問題: ∠ABC=45°である三角形ABCの垂心をDとすると、AB=11、CD=7でした。このとき凹四角形ABDCの面積はいくつですか。
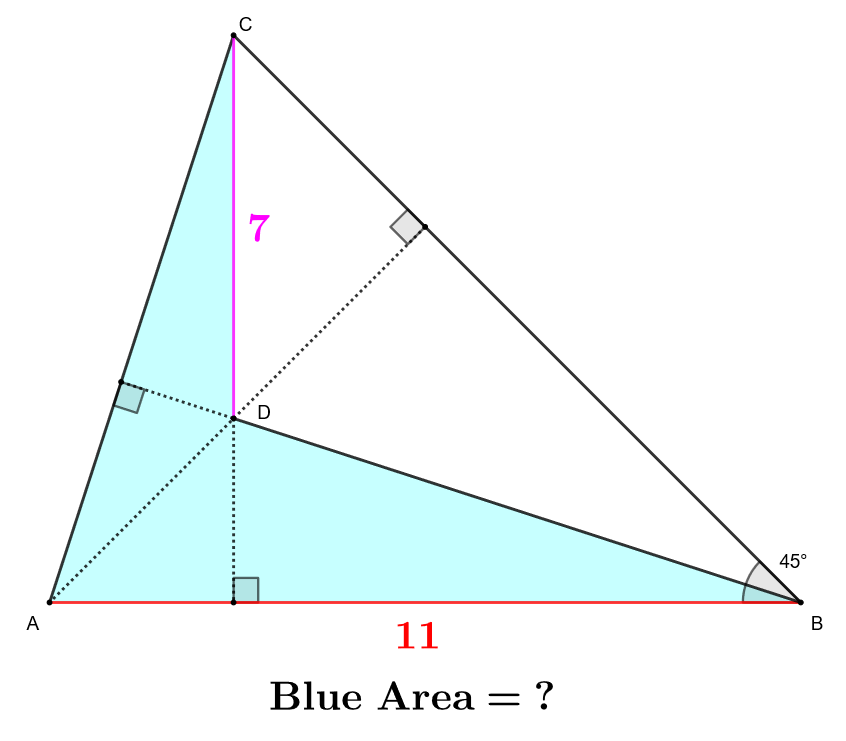
解答: 凹四角形ABDCと合同な凹四角形を組み合わせることで一辺が11の正方形から一辺が7の正方形を抜いた図形ができる。解答は18。
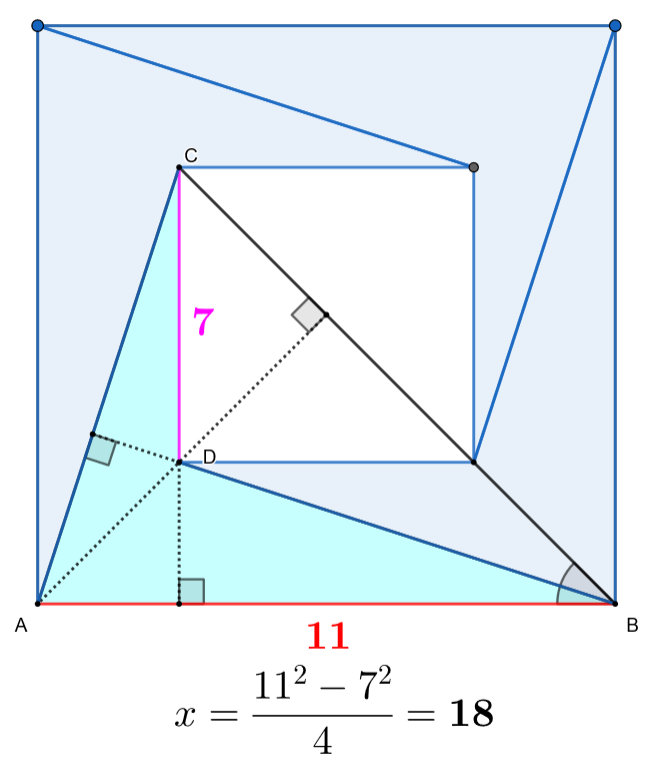
答え: 18
タグ: 合同